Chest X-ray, AP view. Patient: 48 years old, sex F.
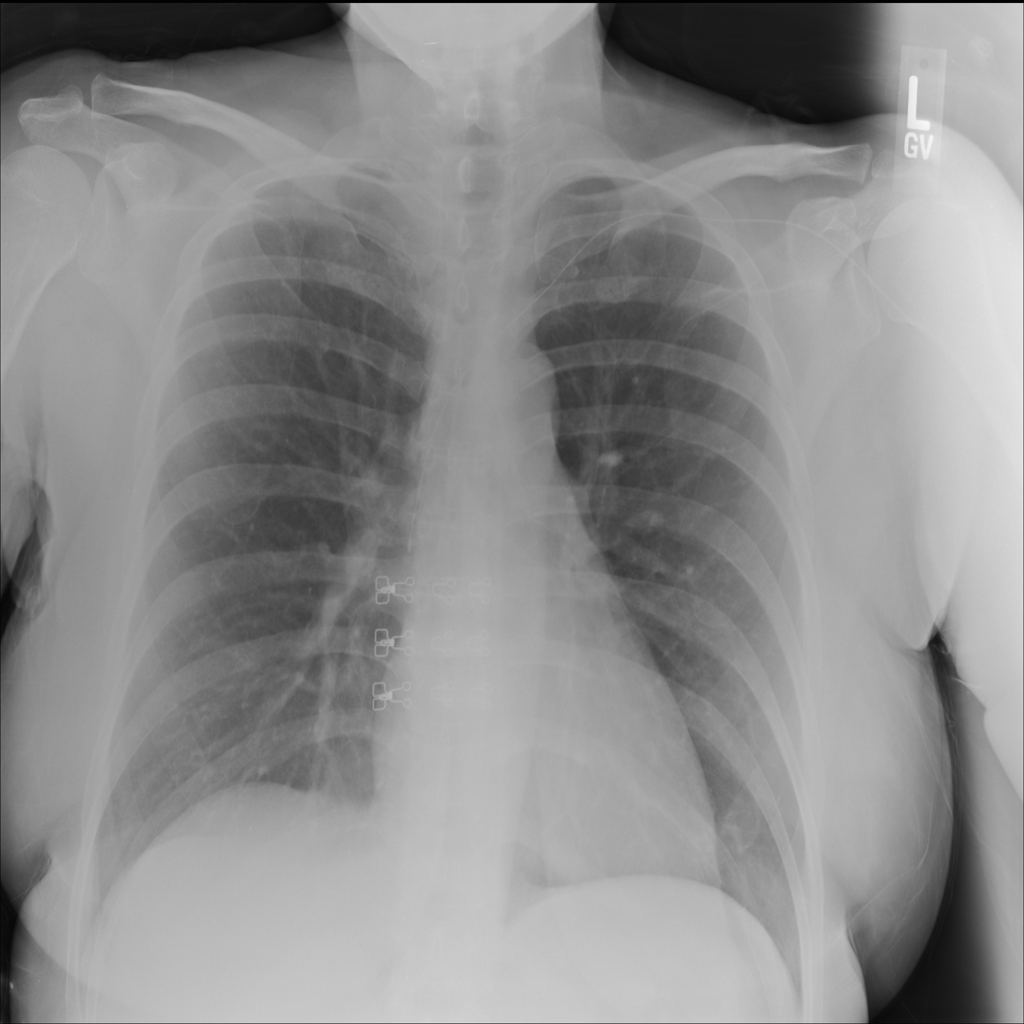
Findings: No Finding